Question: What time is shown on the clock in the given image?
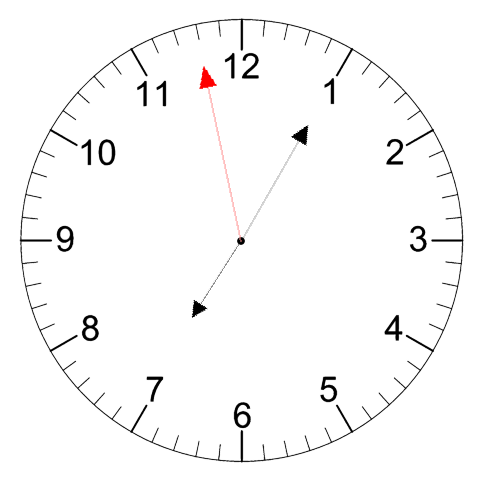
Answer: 07:04:58